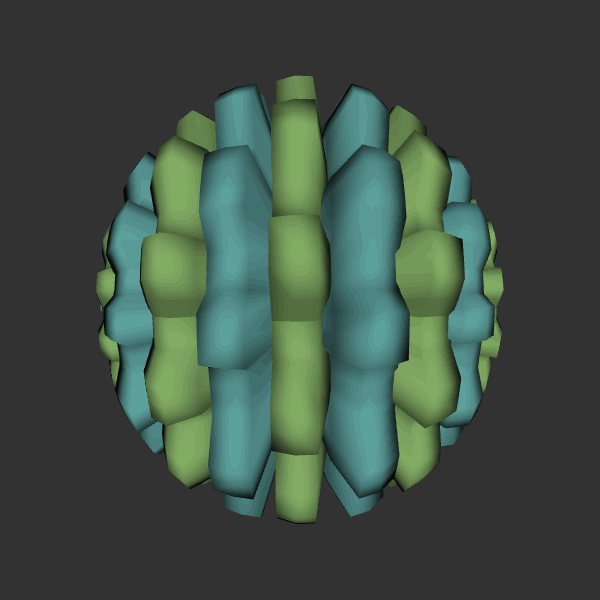
Background: dark